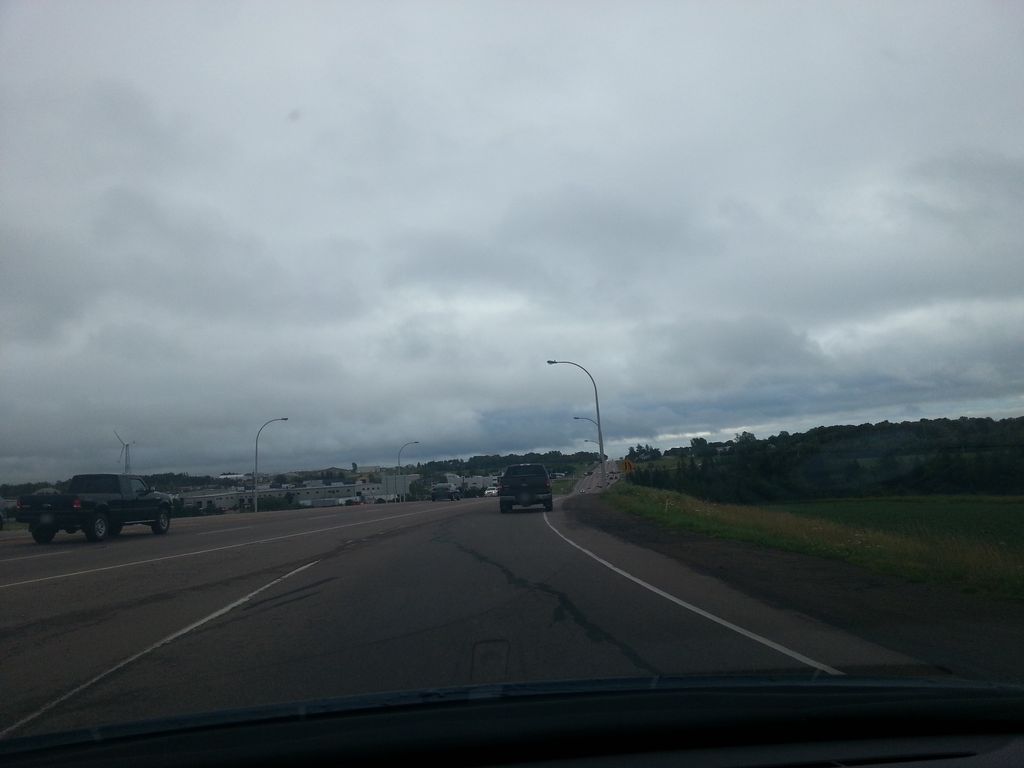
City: charlottetown